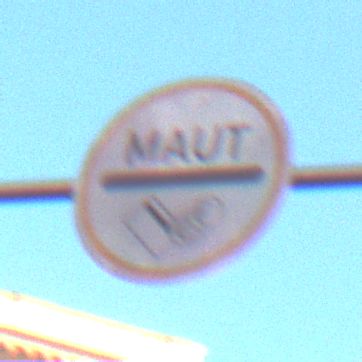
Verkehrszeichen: MautflichtigeStrecke
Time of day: MorningAfternoon
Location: Outdoor (Urban)
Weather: Clear
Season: NotSpecified
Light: Natural